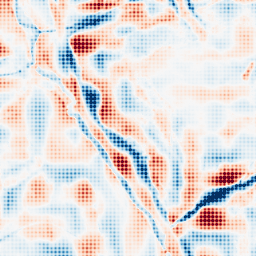
Category: wavelet
Decomposition family: wavelet_dwt
Decomposition parameters: wavelet: coif2
level: 5
Upsampling method: sinc_blackman
Upsampling parameters: scale: 8
kernel_size: 8
Upsampling scale: 8